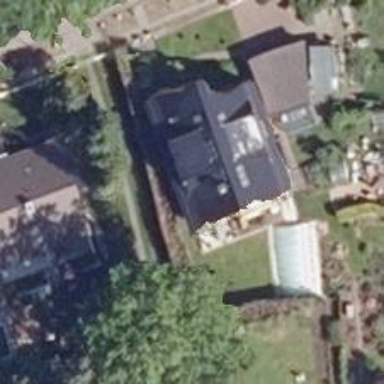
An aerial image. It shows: Black roofed building.